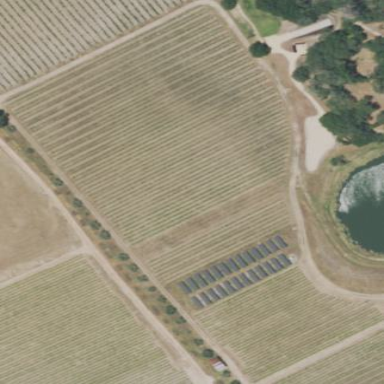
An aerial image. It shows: Vineyard where grapes are grown.